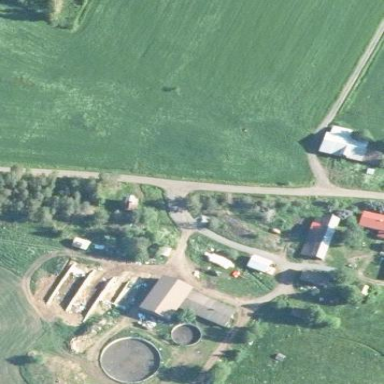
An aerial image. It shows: Farmyard area.